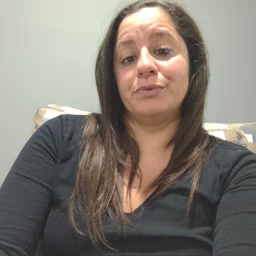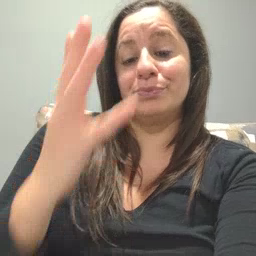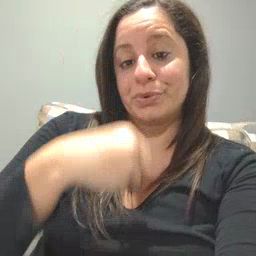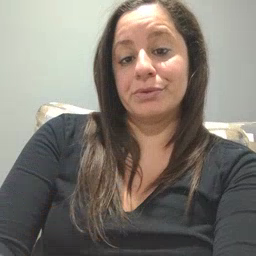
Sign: pretty